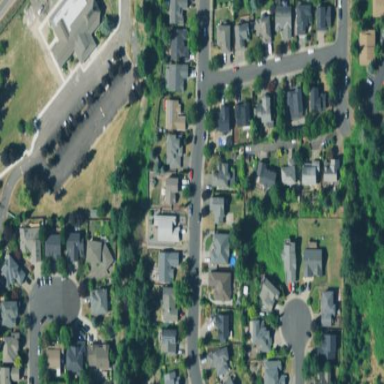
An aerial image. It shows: Residential area consisting of single-family homes.